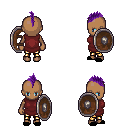
a pixel art fantasy rpg character, female body template, human, dark skin, maroon tunic, gold greaves, purple mohawk hairstyle, black slippers, shield, four views (front, back, left, right), 2x2 character sprite sheet, small pixel art, hard edges, no anti-aliasing